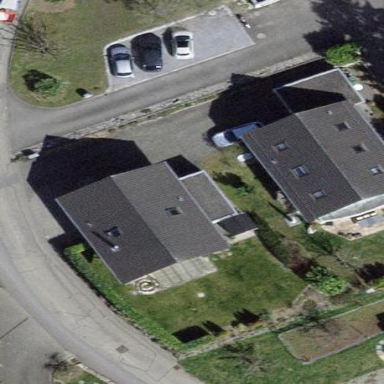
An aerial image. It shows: Building with tile roof.